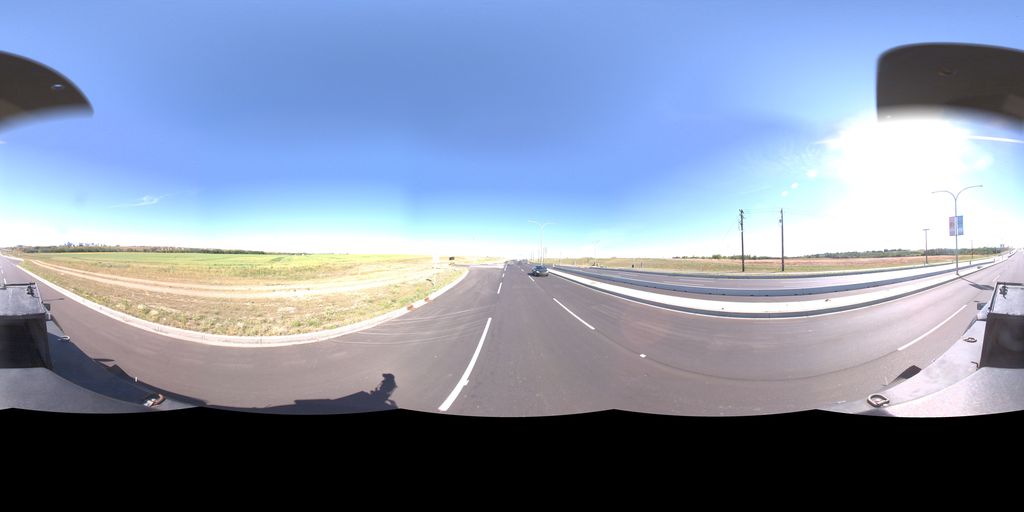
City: saskatoon